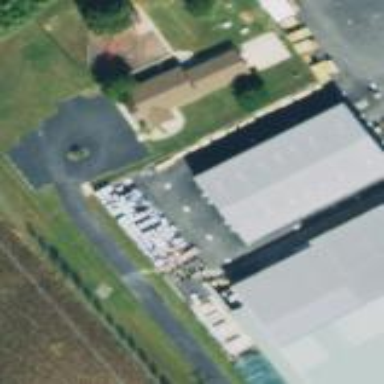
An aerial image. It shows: Warehouse building.